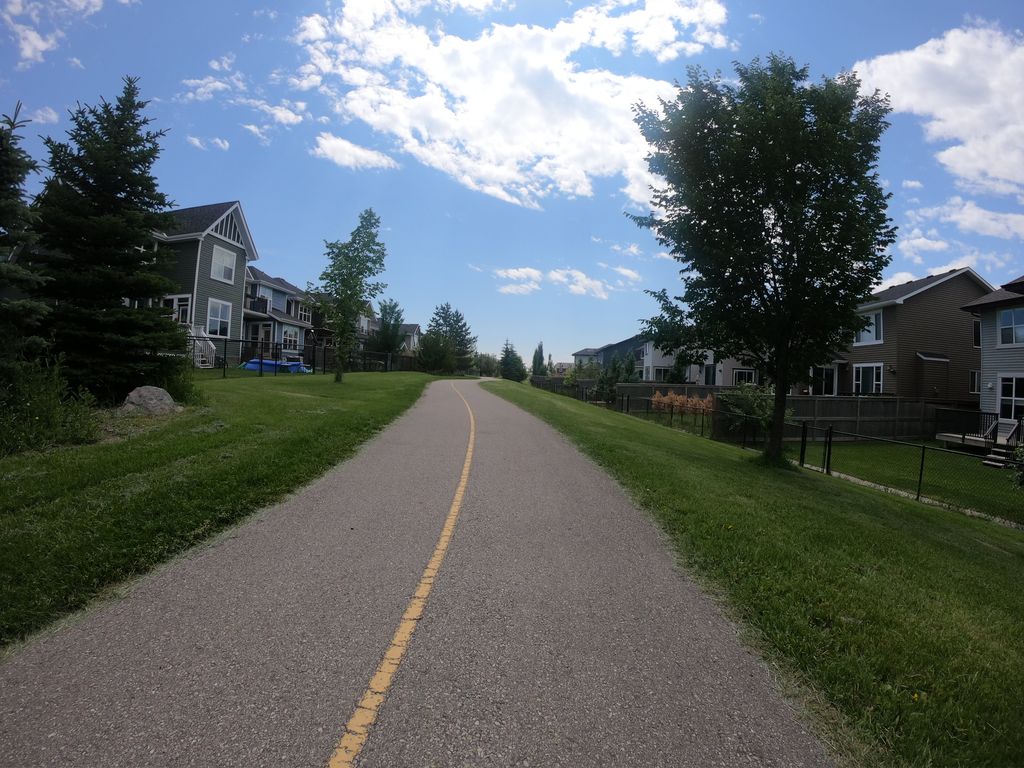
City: calgary